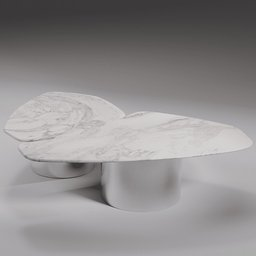
Label: furniture